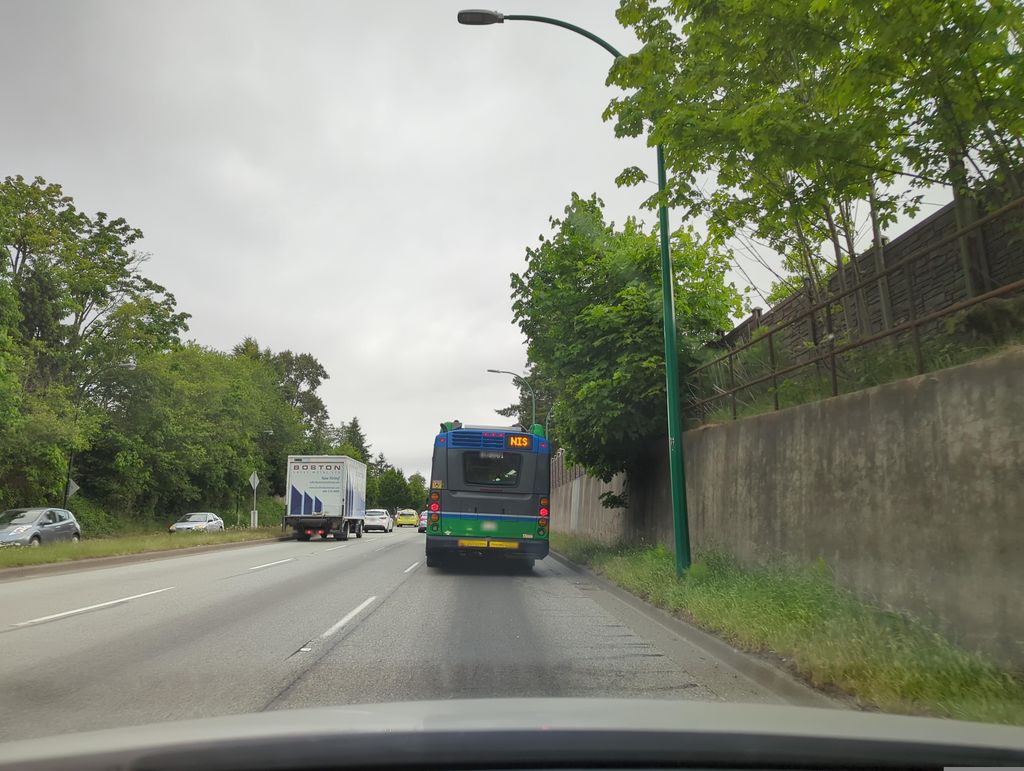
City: vancouver